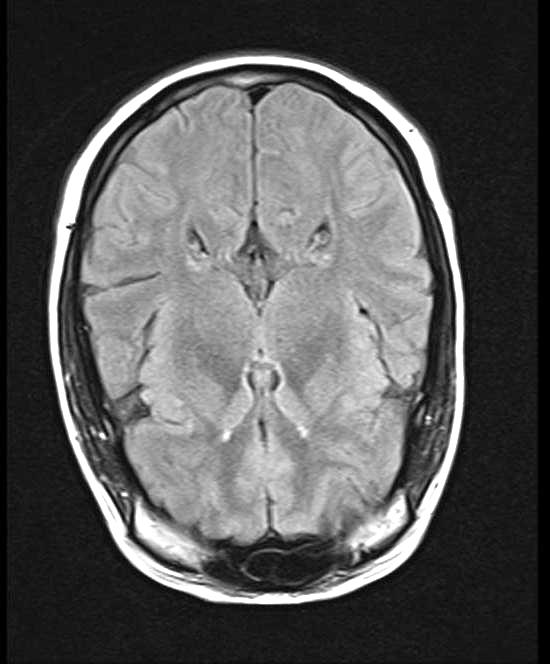
Label: notumor